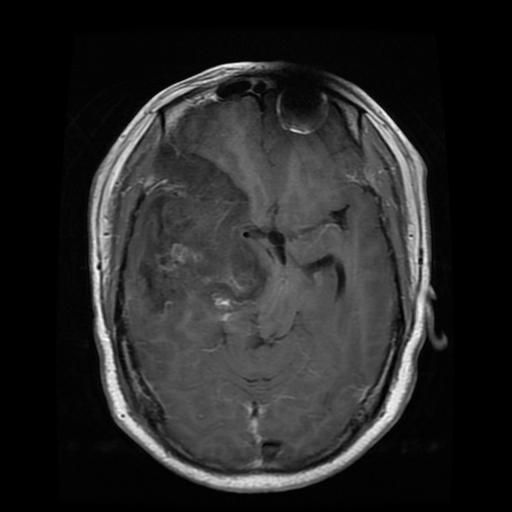
Label: glioma